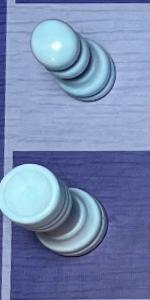
Label: Rook_White